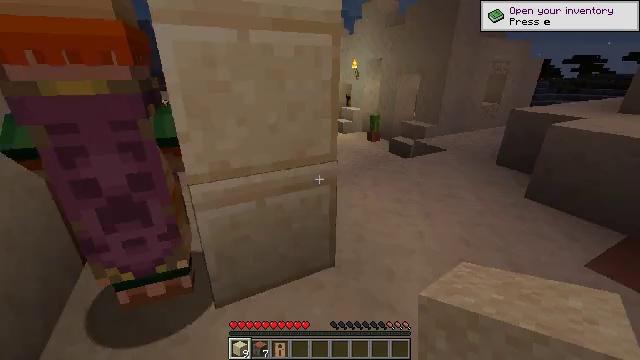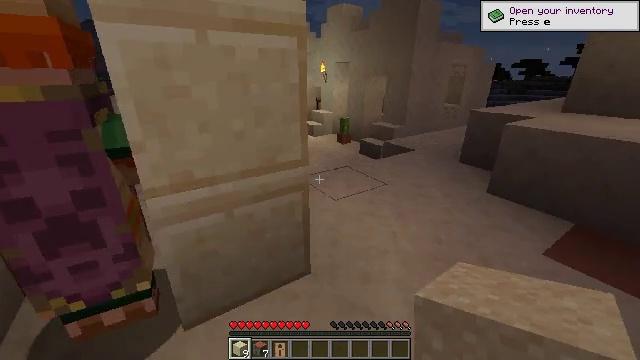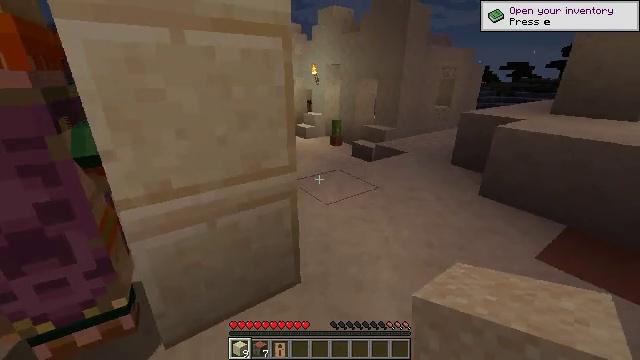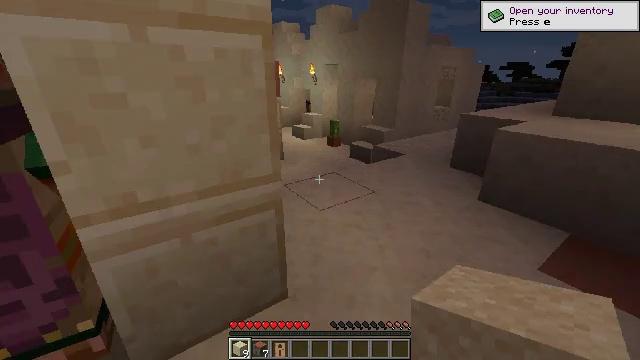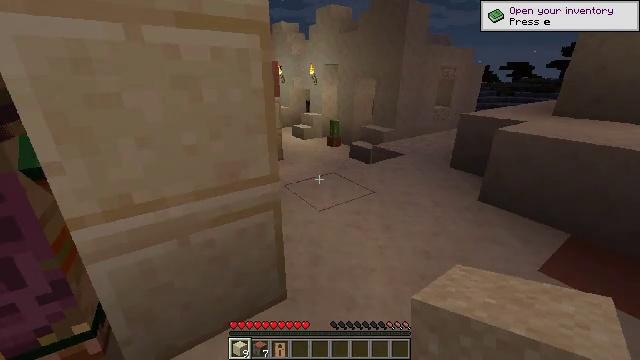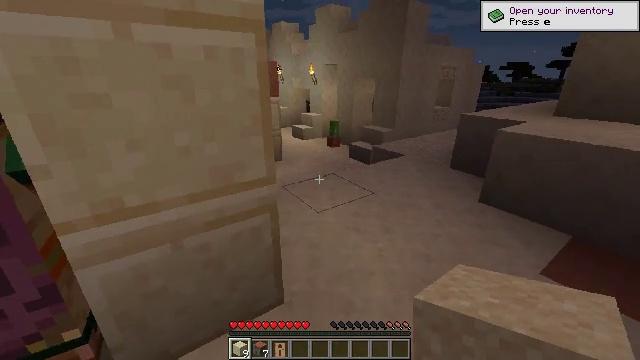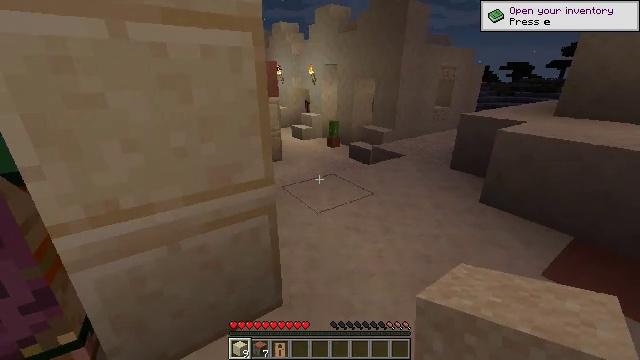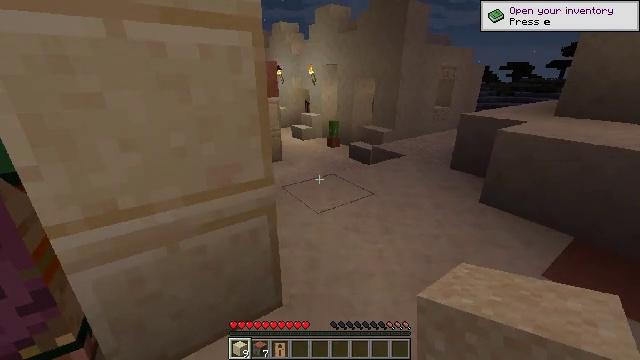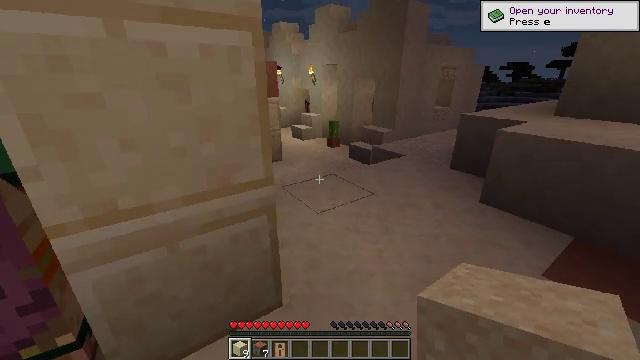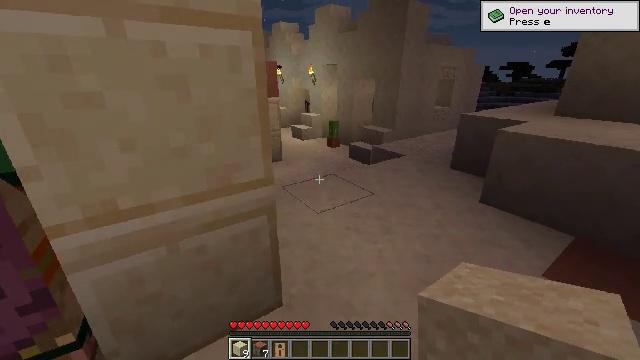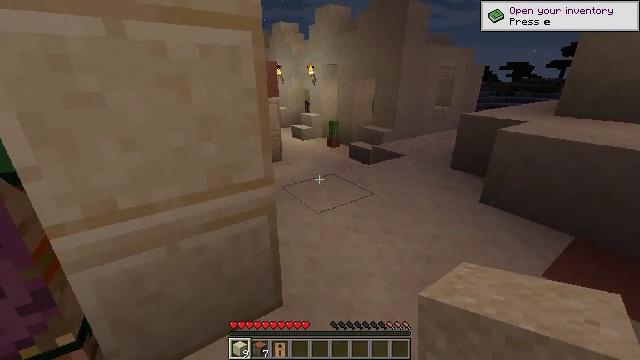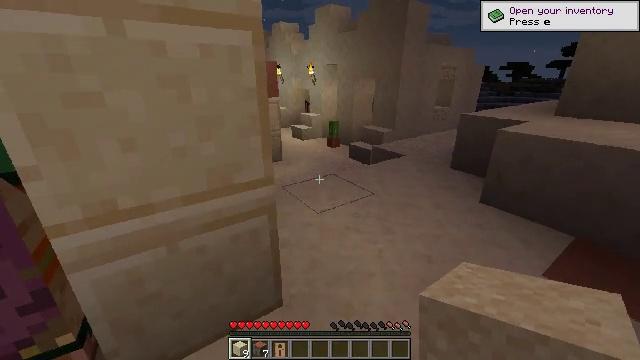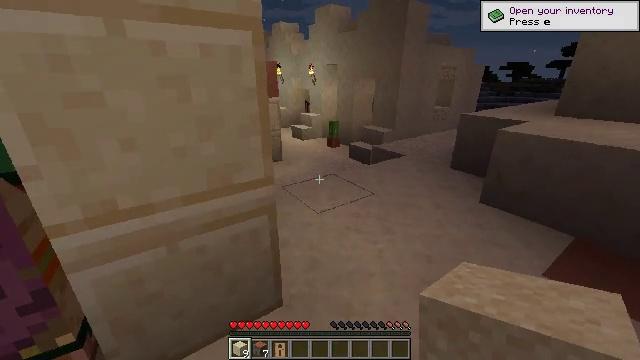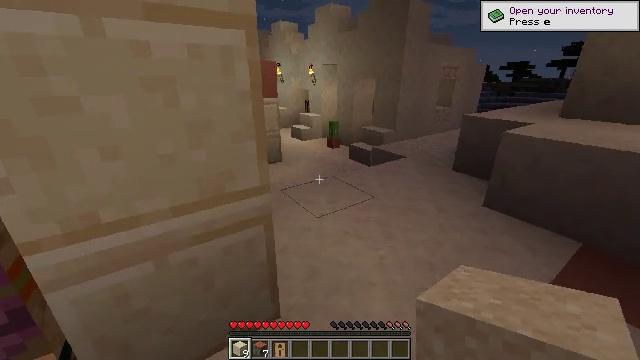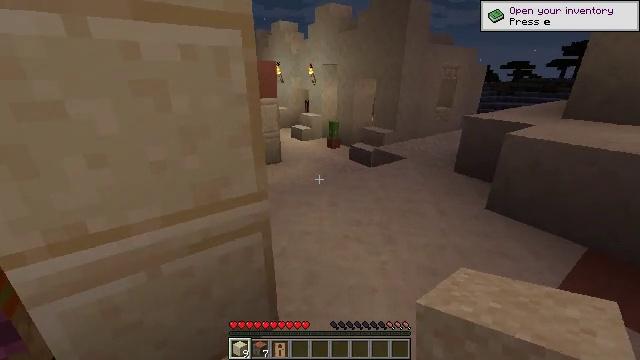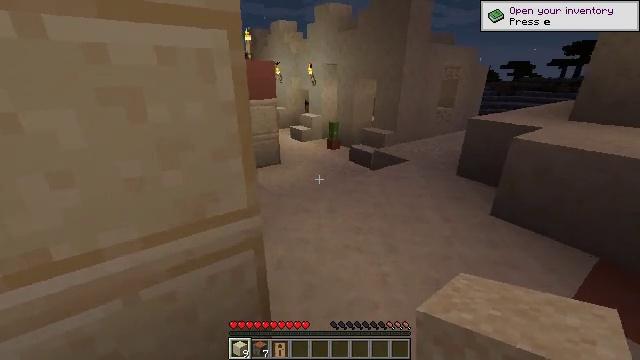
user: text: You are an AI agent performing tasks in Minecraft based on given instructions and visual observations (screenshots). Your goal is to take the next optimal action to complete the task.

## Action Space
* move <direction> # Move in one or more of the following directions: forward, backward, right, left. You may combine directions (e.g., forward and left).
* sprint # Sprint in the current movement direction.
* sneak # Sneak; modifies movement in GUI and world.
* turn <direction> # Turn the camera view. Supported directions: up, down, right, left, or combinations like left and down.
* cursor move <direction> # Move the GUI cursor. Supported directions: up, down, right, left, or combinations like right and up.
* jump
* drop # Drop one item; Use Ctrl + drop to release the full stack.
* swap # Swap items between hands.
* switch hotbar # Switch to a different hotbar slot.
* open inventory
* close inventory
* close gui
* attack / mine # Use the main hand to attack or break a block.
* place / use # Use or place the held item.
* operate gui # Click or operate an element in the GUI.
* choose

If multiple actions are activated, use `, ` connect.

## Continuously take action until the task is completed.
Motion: motion action
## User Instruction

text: Break the jungle door.
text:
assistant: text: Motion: move forward
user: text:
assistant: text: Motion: move forward and move right, turn right
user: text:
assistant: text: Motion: no_op
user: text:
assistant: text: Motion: no_op
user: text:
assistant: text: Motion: no_op
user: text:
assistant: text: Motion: no_op
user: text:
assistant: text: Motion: no_op
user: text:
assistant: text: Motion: no_op
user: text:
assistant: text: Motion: no_op
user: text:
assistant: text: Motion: no_op
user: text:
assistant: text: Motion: no_op
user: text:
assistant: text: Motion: no_op
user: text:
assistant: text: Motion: move forward
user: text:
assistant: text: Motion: move forward
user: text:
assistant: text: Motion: move forward and move right
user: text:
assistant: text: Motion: move forward and move right
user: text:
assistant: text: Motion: move forward and move right
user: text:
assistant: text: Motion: move forward and move right
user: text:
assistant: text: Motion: move forward
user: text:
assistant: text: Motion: move forward
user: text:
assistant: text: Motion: move forward
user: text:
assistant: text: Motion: move forward
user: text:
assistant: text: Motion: move forward
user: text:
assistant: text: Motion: move forward
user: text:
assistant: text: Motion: move forward
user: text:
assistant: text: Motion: move forward
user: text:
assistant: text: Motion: move forward
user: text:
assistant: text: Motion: move forward
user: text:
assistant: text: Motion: move forward
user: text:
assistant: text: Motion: move forward